Field crop: maize
Growth stage: 2
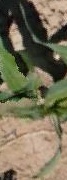
Species: maize